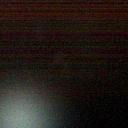
Screen state: off